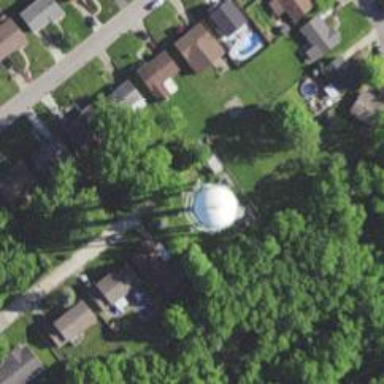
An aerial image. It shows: Water tower that is man-made.